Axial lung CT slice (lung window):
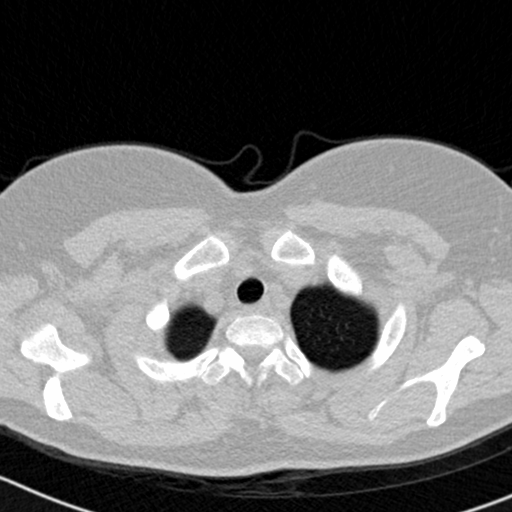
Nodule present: no